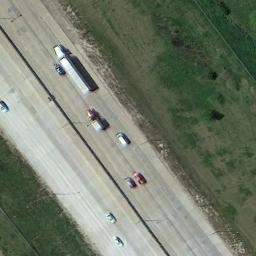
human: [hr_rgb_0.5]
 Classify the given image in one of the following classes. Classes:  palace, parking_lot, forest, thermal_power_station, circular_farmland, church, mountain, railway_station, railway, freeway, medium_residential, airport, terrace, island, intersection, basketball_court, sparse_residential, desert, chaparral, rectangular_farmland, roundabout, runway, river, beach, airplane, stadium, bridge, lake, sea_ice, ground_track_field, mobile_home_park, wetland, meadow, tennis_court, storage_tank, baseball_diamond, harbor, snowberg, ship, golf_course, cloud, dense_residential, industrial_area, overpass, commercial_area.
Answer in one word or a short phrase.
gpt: freeway